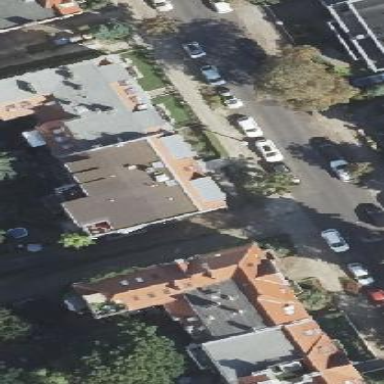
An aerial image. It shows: Apartment building with double saltbox roof shape.